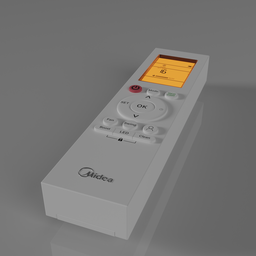
Label: electronics